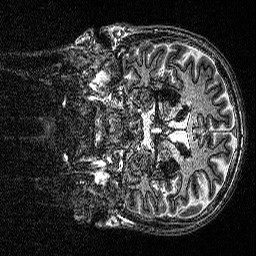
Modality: MP2RAGE
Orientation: coronal
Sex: male
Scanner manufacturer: siemens
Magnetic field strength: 3 T
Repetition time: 5 s
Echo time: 0.00292 s